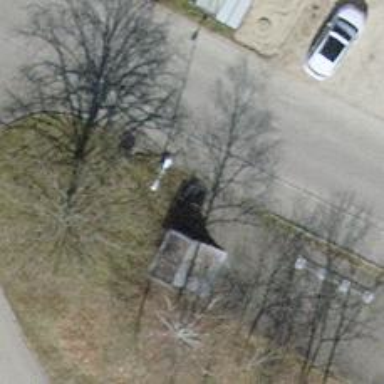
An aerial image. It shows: Black bench.